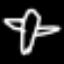
Label: airplane